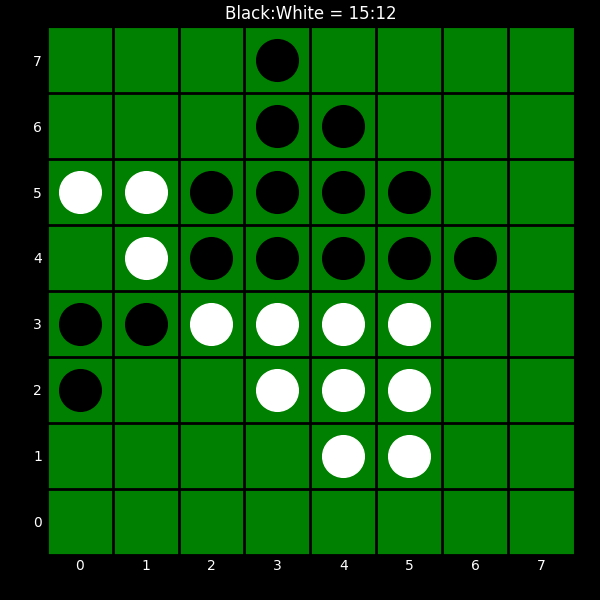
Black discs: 15
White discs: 12